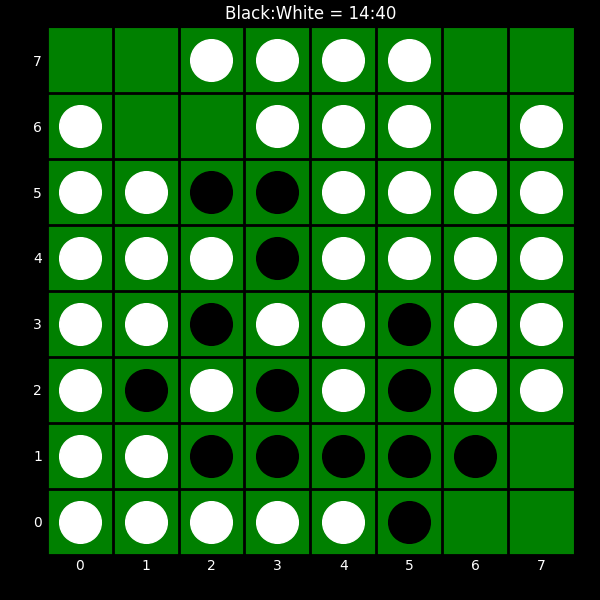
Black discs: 14
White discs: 40